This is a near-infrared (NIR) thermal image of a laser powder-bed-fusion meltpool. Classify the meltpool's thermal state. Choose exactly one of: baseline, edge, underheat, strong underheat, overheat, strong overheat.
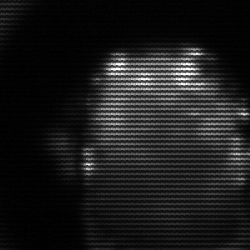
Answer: baseline